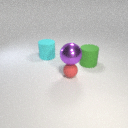
large green rubber cylinder behind small red rubber sphere